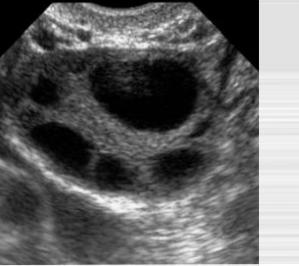
Label: infected